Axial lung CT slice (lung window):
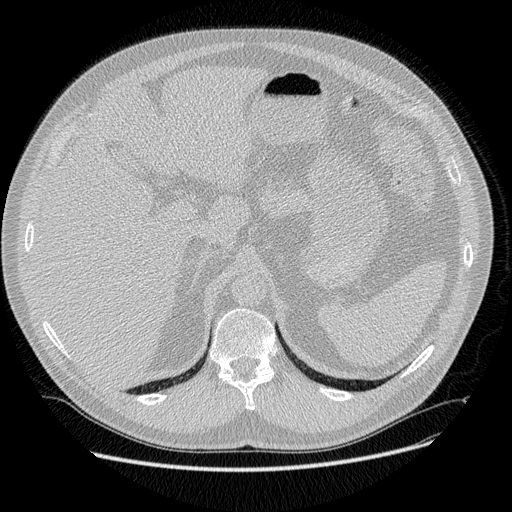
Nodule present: no